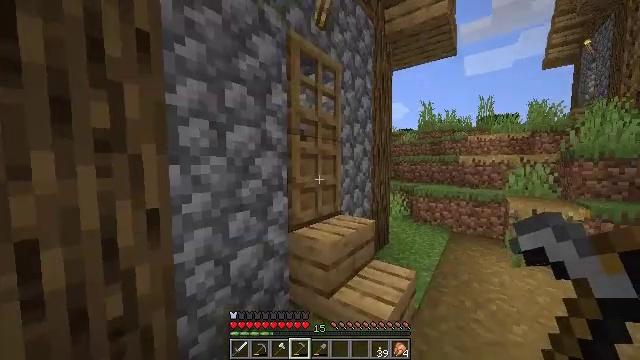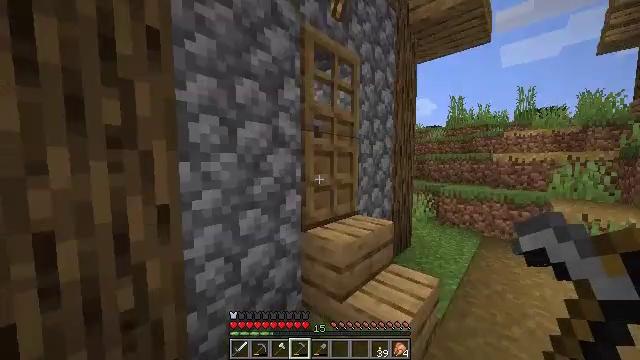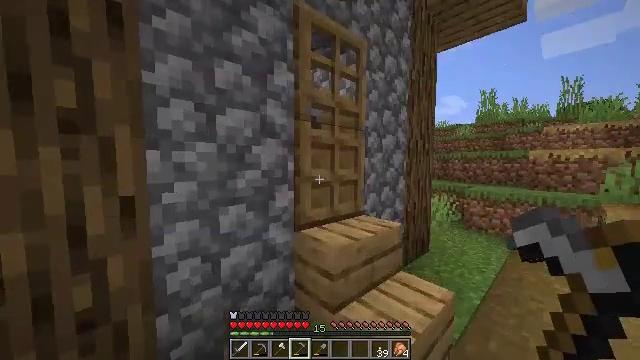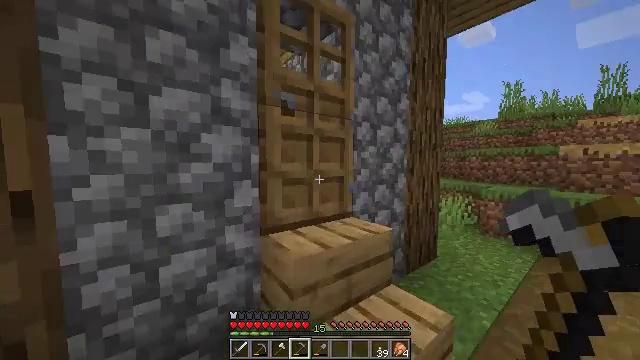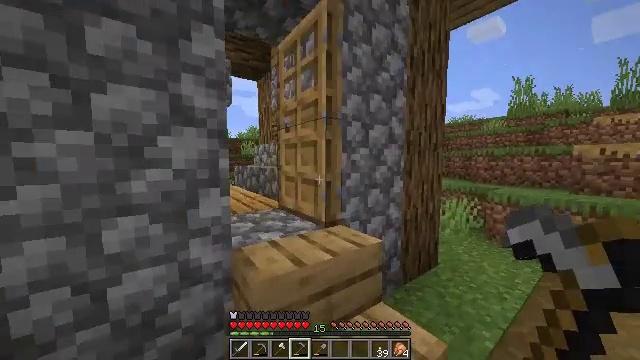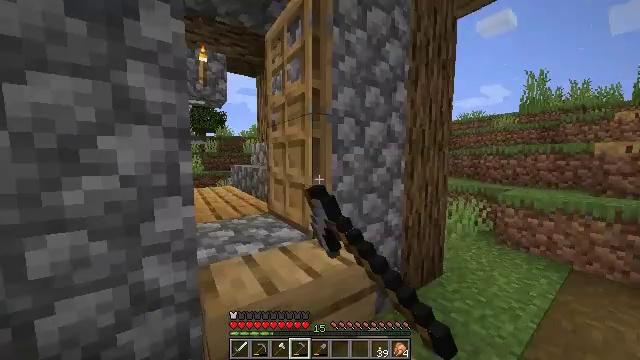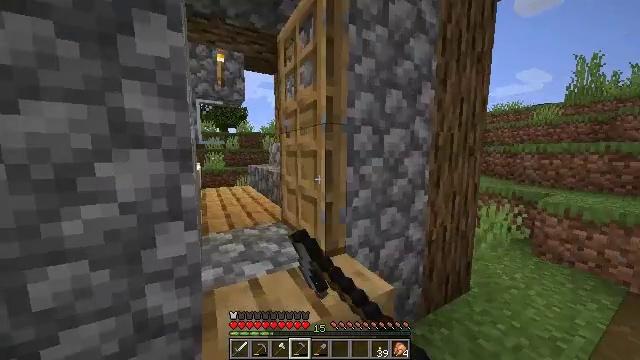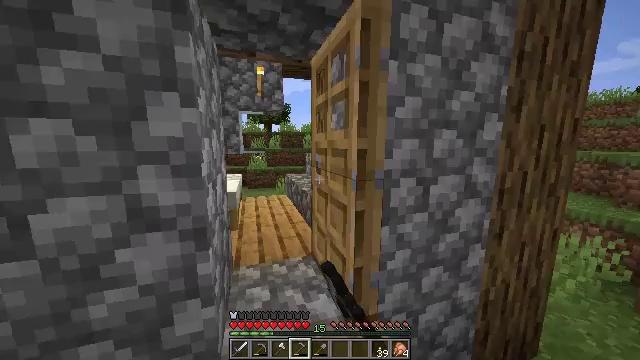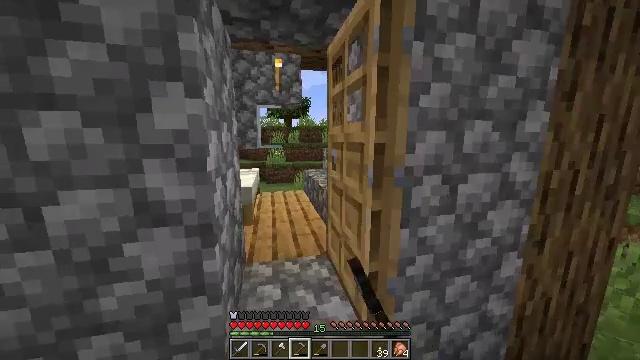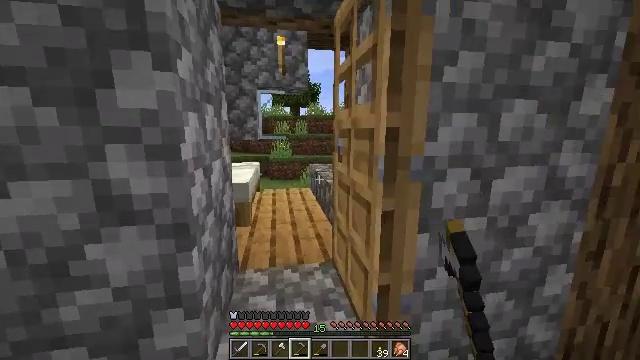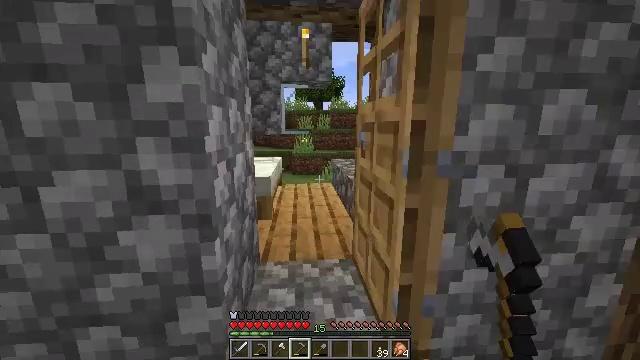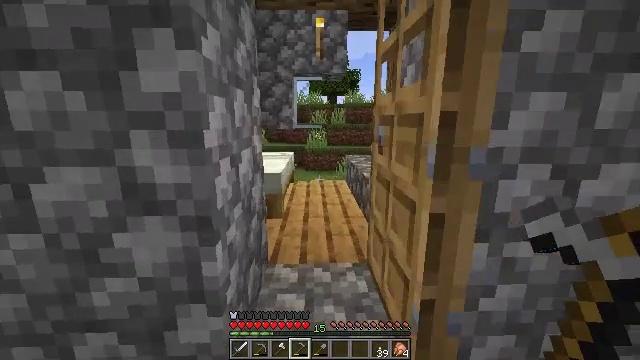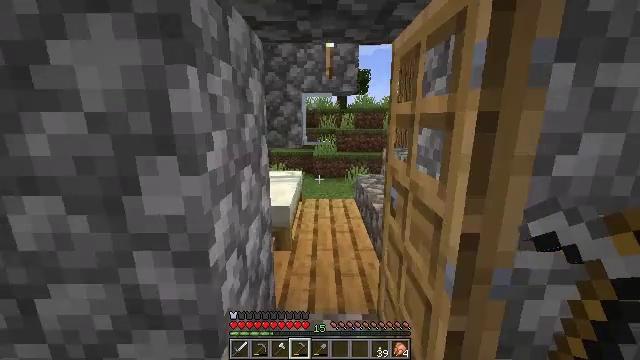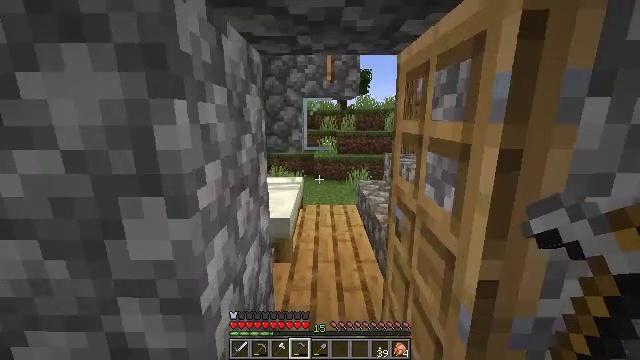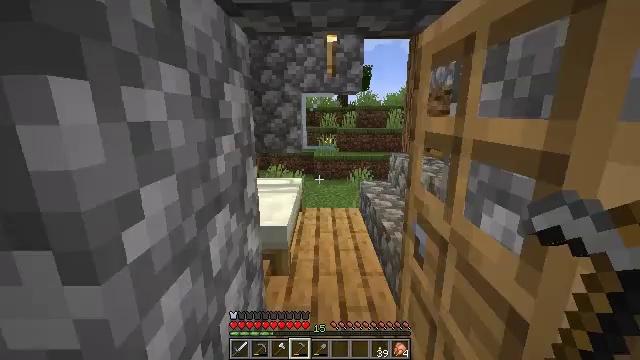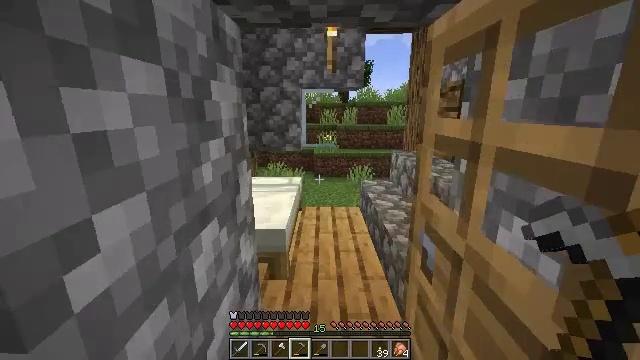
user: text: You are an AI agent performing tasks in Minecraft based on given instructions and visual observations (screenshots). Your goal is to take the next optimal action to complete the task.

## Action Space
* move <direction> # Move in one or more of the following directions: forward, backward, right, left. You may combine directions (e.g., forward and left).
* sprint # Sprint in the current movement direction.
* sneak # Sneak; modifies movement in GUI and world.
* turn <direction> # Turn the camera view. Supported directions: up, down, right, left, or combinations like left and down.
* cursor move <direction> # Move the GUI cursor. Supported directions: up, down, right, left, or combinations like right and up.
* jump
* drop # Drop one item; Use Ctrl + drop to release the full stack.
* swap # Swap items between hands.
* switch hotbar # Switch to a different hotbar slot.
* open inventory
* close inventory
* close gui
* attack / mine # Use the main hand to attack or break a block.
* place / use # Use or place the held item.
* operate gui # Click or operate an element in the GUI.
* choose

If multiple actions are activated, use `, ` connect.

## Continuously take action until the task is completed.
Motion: motion action
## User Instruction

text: Break oak leaves from the trees.
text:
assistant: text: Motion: move forward and move right, turn left
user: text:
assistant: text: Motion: move forward and move right, turn left
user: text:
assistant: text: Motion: move forward and move right, turn left
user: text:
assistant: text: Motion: move forward and move right, turn left, use / place
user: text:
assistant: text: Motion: move forward, turn left, use / place
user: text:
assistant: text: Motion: move forward, turn left and down, use / place
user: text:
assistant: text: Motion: turn left and down
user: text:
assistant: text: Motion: turn left and down
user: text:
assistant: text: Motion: turn left
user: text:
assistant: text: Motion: turn left and down
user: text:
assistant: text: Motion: move forward, turn left
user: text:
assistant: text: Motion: move forward, turn left
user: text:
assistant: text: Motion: move forward
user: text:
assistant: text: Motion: move forward
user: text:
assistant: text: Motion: move forward
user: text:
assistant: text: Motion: move forward
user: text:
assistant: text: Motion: move forward
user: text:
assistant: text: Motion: move forward
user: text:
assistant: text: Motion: move forward
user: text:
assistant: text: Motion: no_op
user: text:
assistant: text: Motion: no_op
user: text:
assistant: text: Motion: no_op
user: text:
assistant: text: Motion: turn right
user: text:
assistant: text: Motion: turn right
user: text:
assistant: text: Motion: move right, turn right
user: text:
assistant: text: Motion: move right, turn right and up
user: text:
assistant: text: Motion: move right, turn right
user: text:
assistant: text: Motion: move right, turn up
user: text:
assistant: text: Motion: move right, turn left and up
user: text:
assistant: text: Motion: move forward and move right, sprint, turn left and up